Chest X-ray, PA view. Patient: 29 years old, sex F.
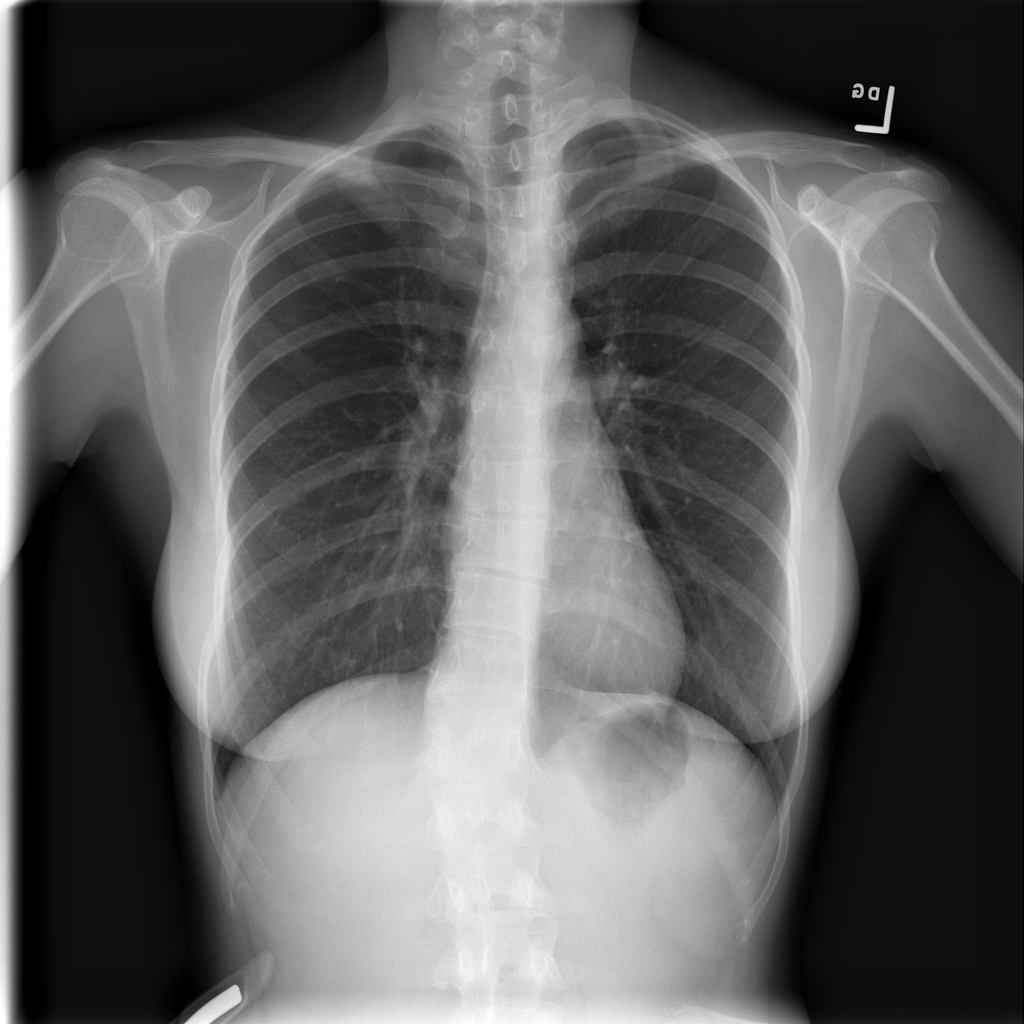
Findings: No Finding